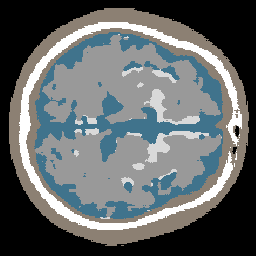
Label: no_lesion